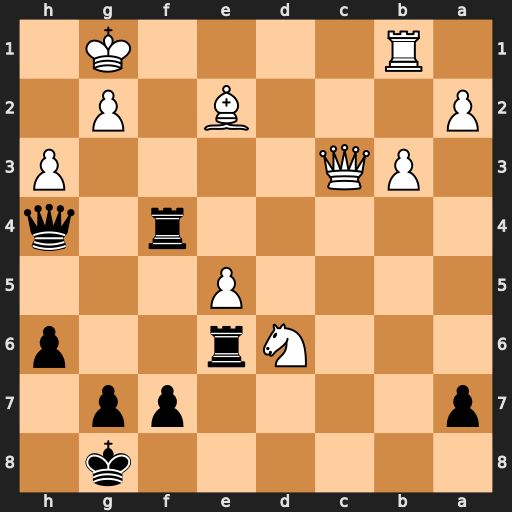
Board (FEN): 6k1/p4pp1/3Nr2p/4P3/5r1q/1PQ4P/P3B1P1/1R4K1
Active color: b
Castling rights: -
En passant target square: -
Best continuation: Qf2+ Kh2 Qxe2